Question: I have LinkLabel. If i press hotkey, linklable got focus, but dotted area are not appear!
When it got focus by 'Tab', he have dotted focus area:

Next, if press hotkey, dotted area always appear.
How do I get the dotted area immediately appeared with the help of hotkeys?
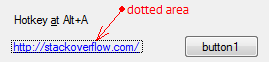
Answer: I found the problem. All the matter in the protected property ShowFocusCues. It is set to the false by default. When you focus control by the "Tab", ShowFocusCues set to the true.
It is an example how to set ShowFocusCues to true:
'''
public class UGLinkLabel : LinkLabel
{
private bool _displayFocusCues = true;
protected override bool ShowFocusCues
{
get
{
return _displayFocusCues;
}
}
public bool DisplayFocusCues
{
get
{
return _displayFocusCues;
}
set
{
_displayFocusCues = value;
}
}
}
'''